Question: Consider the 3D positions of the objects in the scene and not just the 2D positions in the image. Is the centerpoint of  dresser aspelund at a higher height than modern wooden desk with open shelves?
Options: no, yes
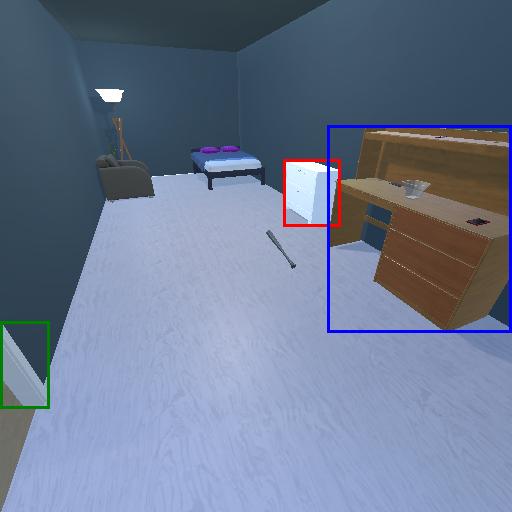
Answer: no